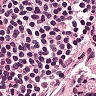
Metastatic tissue present: no